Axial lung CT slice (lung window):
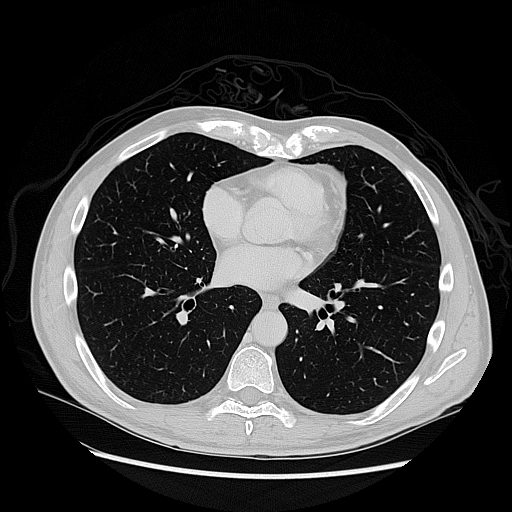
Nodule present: no